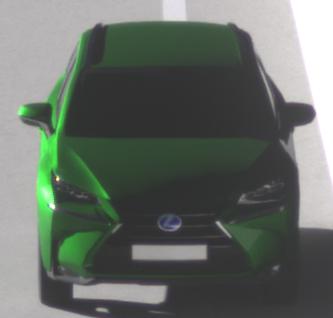
Make: Lexus
Model: NX 300h
Detailed model: NX (AZ1)
Model produced from: 2017/11
Model produced until: 2018/08
Doors: 5
Color: green
Road condition: dry road
Daytime: sunrise or sunset
Contrast: high contrast